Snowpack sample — Snodgrass Mountain, Crested Butte, Colorado (2/4/25, 12:06 PM MST)
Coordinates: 38.923, -106.968
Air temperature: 35 °F
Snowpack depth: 80 cm
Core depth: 70 cm
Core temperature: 32 °F
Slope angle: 14°, slope face: 78°
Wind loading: low
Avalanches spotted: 0
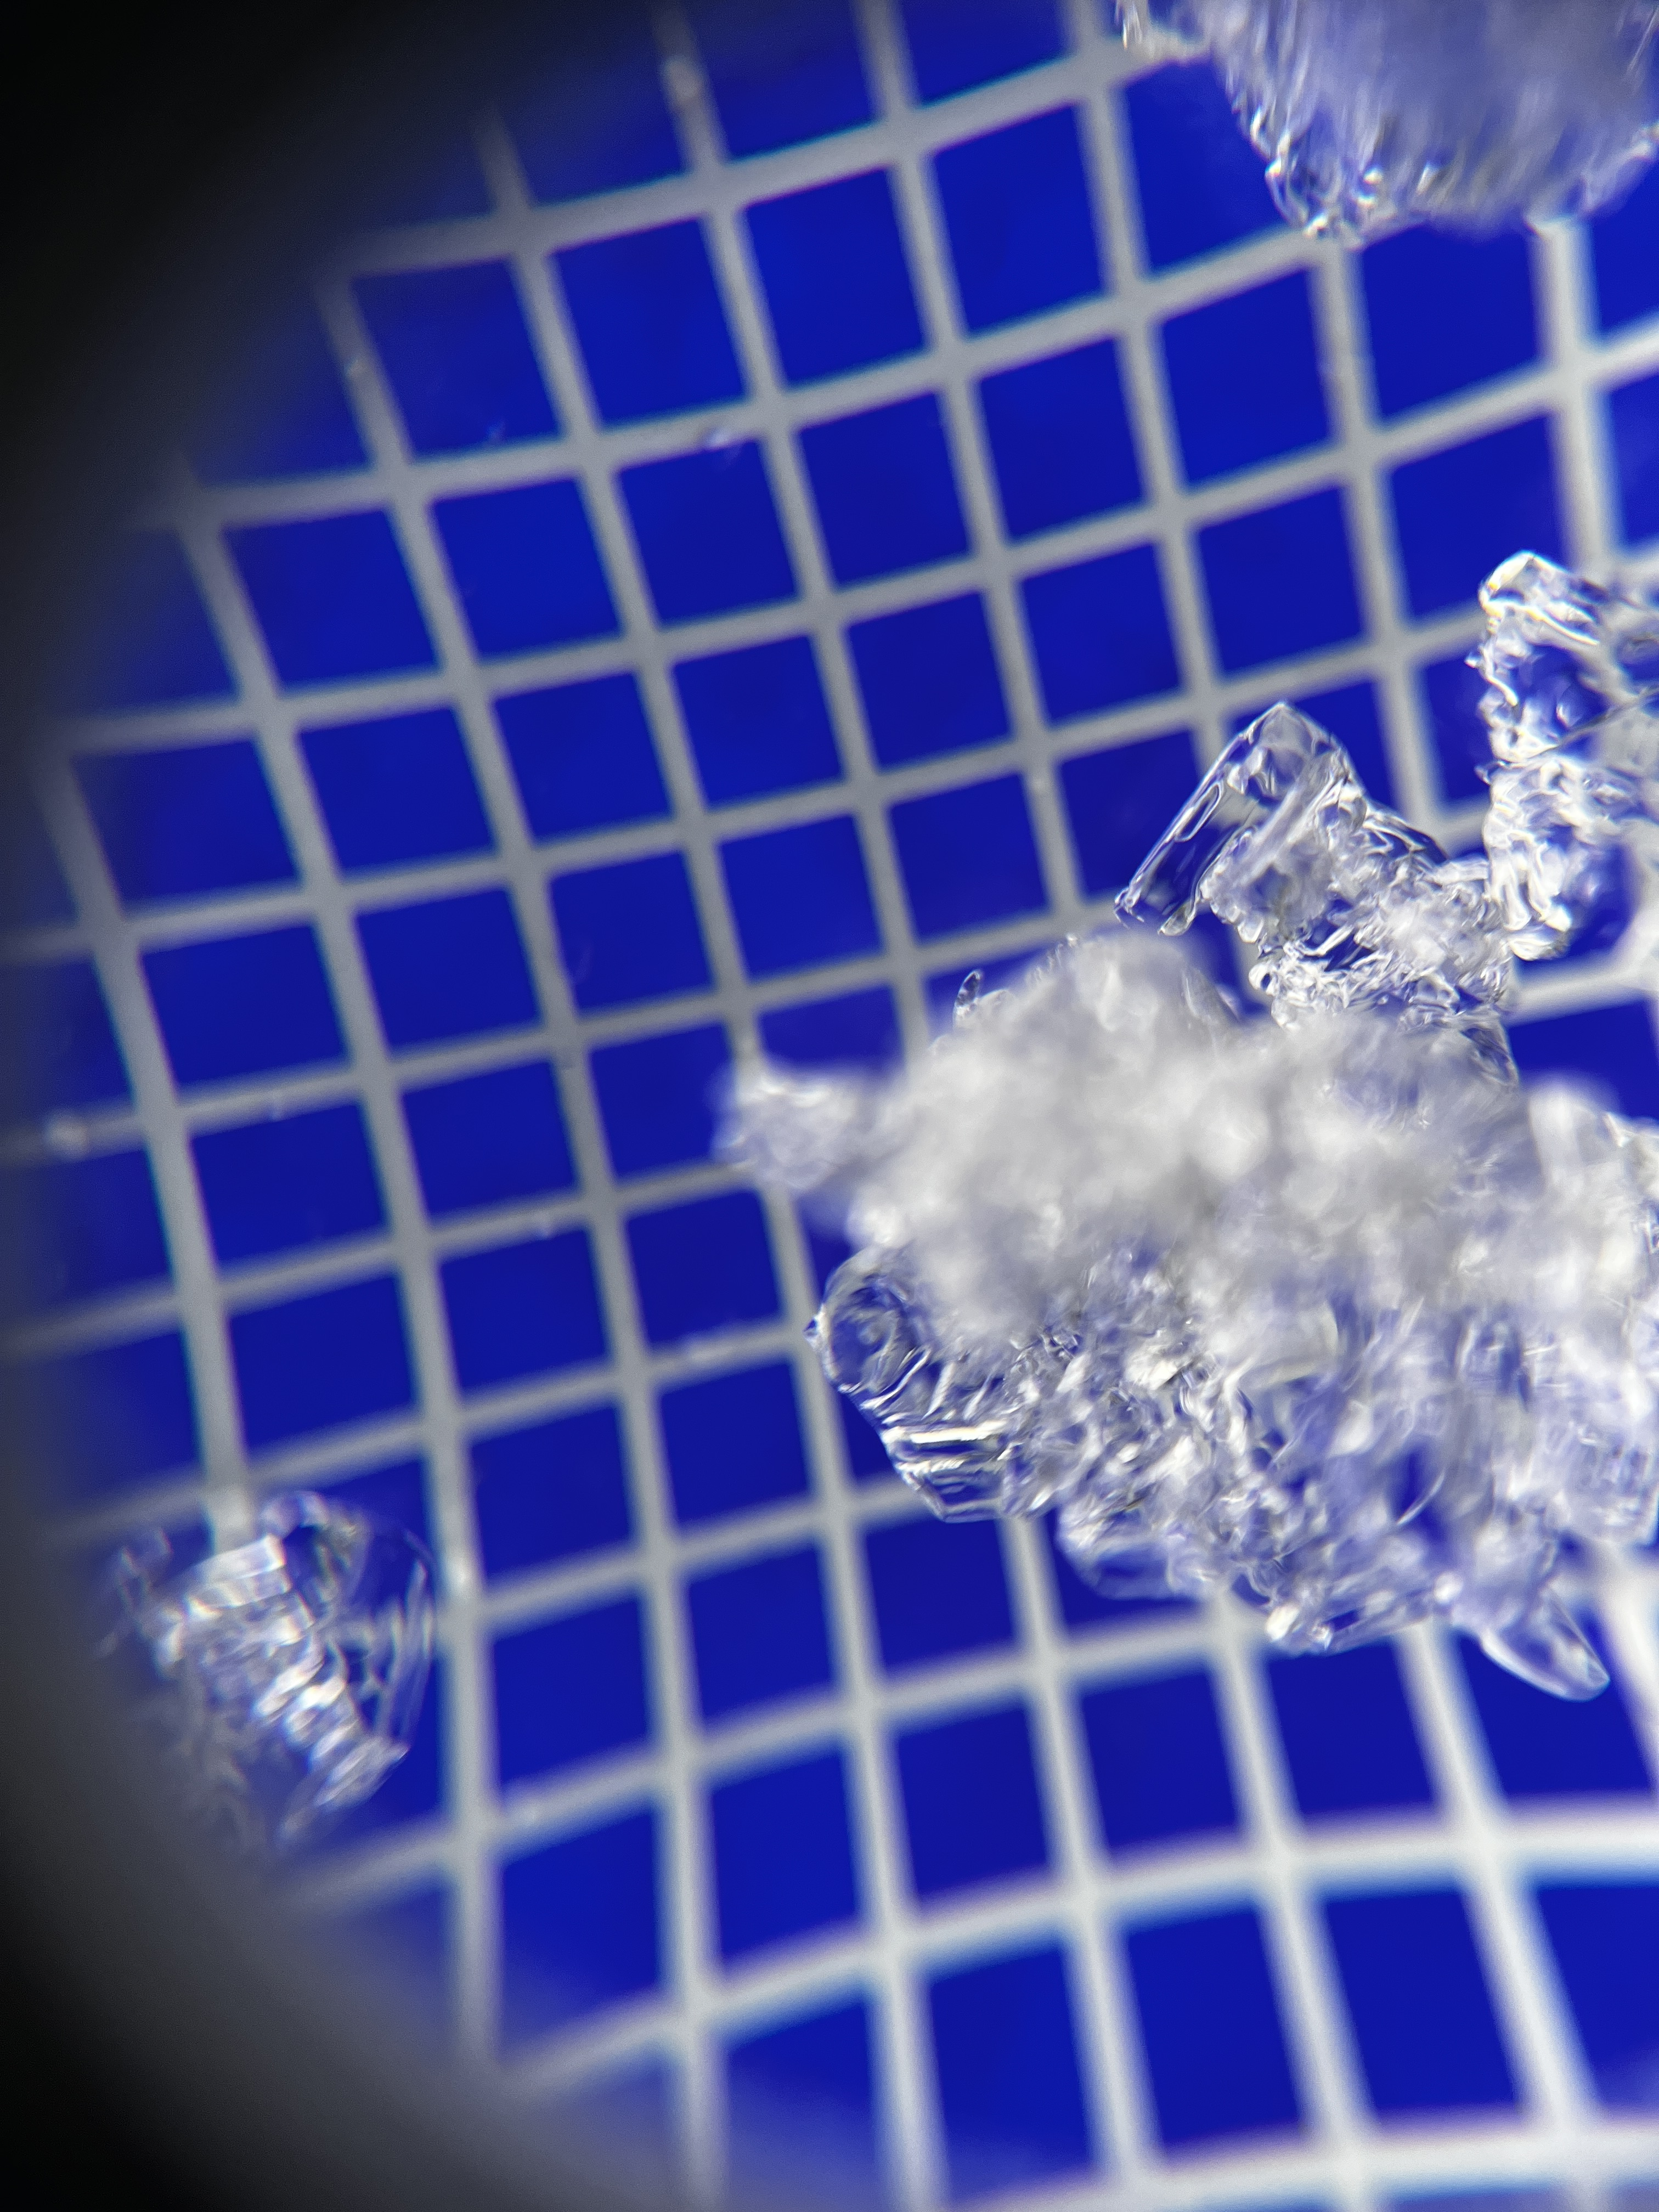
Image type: magnified_profile
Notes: No avalanches nearby, unusually warm weather for the last month reported by residents, Collected 25 yards from treeline